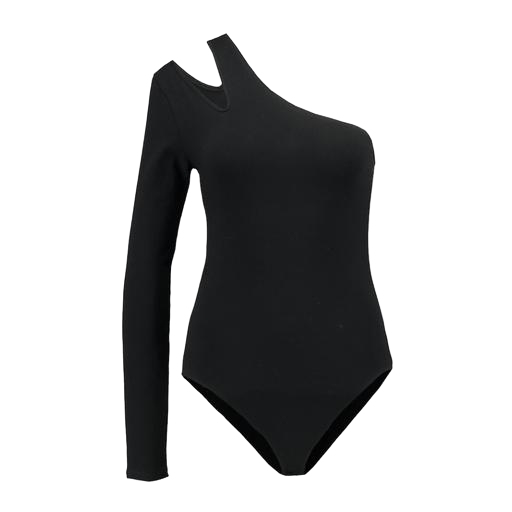
one sleeved shirt, black women's asymmetric, one shoulder, white background